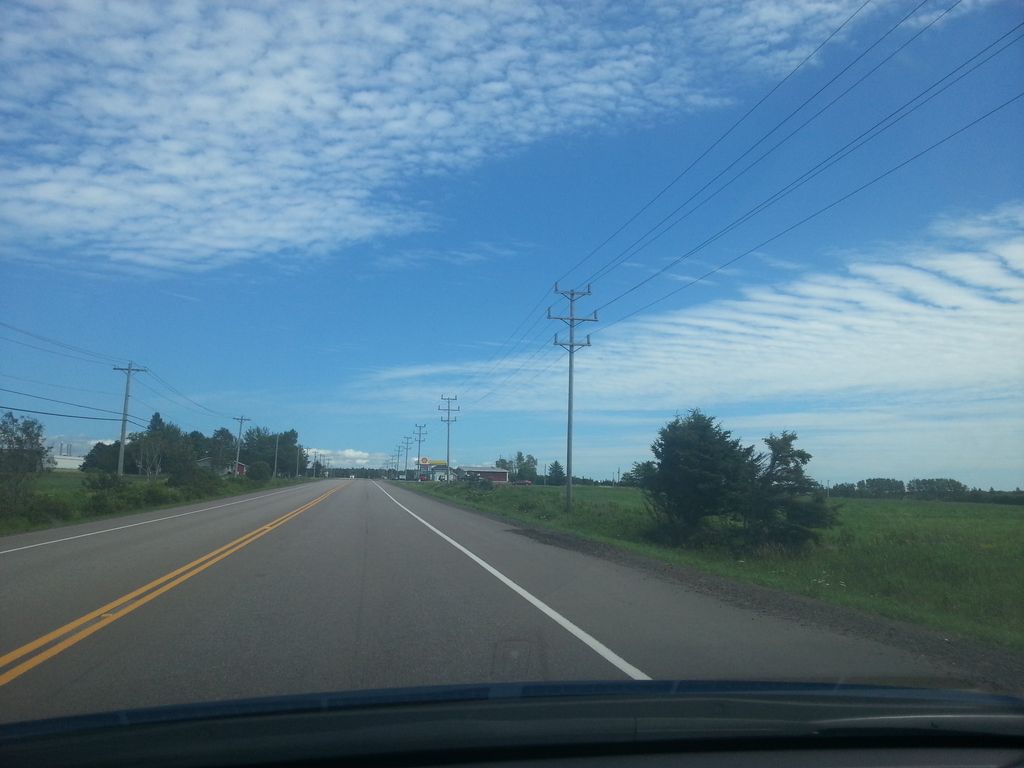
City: charlottetown